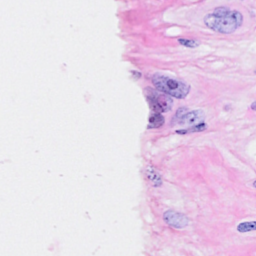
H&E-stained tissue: Breast